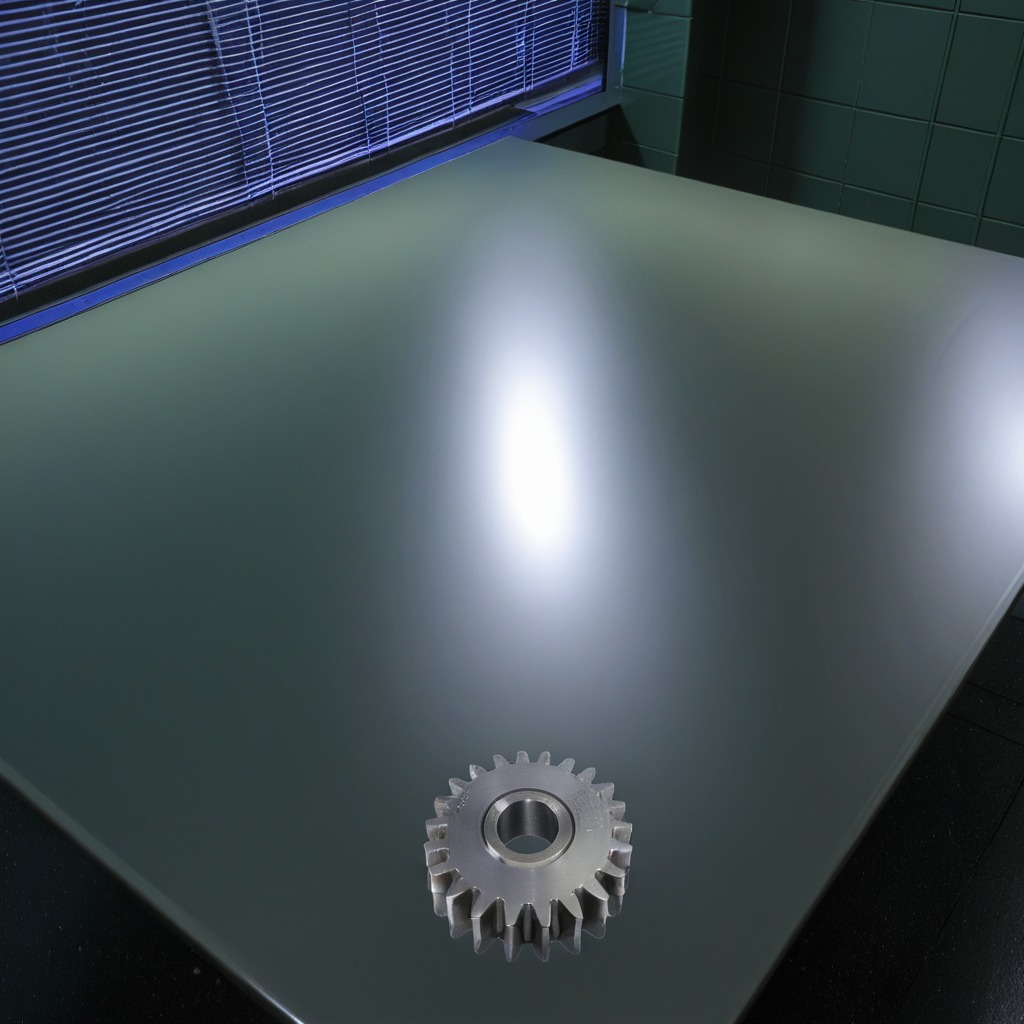
A steel gear with teeth is lying on a clean empty table in a railway signal maintenance room lit by harsh overhead fluorescents.